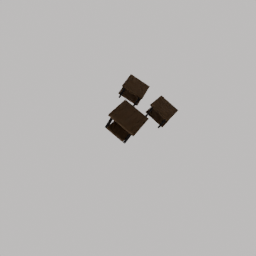
Label: furniture